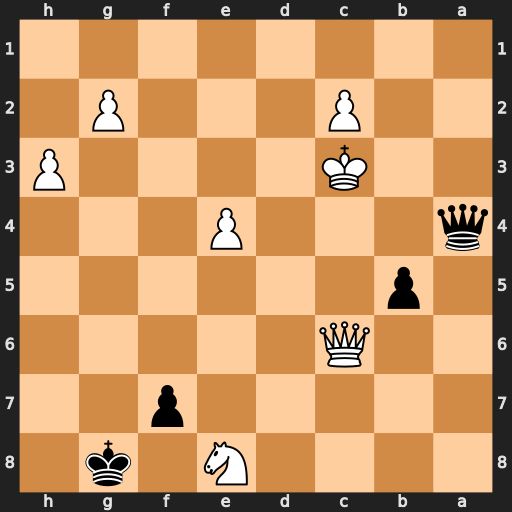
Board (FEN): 4N1k1/5p2/2Q5/1p6/q3P3/2K4P/2P3P1/8
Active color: b
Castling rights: -
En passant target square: -
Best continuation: b4+ Kc4 Qxc6+